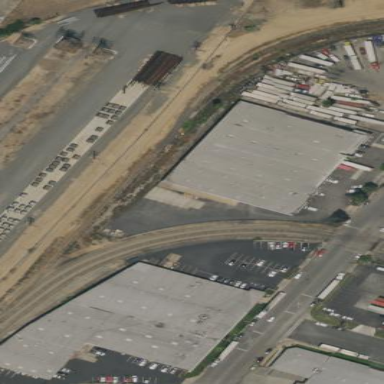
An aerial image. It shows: Warehouse building.